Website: walmart
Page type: address-validator
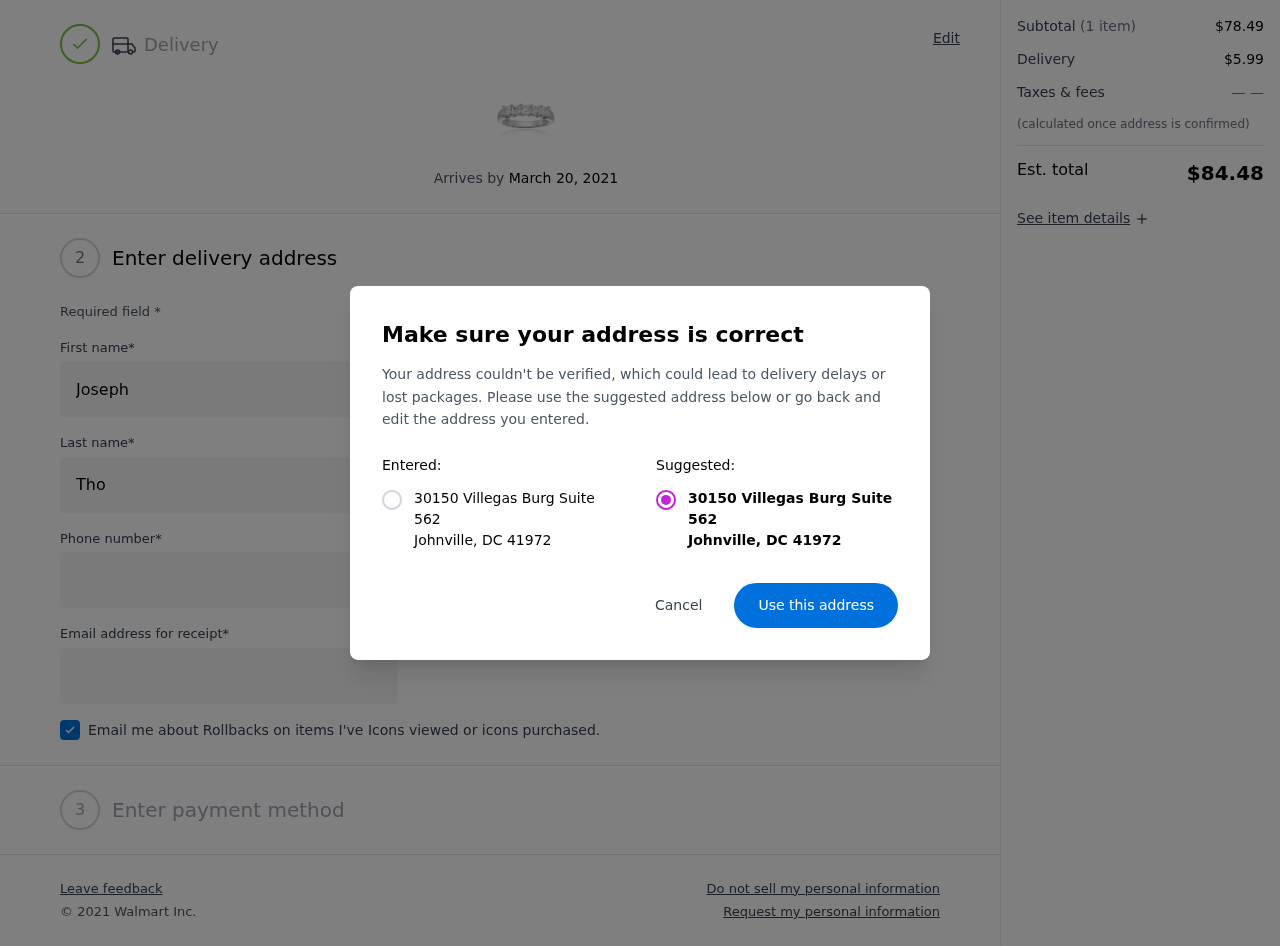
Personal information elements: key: PII_CITY
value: Johnville
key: PII_POSTCODE
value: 41972
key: PII_STATE_ABBR
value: DC
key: PII_STREET
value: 30150 Villegas Burg Suite 562
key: PII_FIRSTNAME
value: Joseph
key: PII_LASTNAME
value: Thompson
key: PII_PHONE
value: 8042857079
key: PII_EMAIL
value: joseph.thompson@hotmail.com
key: PII_GIFT_FIRSTNAME
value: John
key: PII_STATE
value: DC
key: PII_POSTCODE_FULL
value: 41972
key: PII_POSTCODE_NUMERIC
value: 41972
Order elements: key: ORDER_DELIVERY_DATE
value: March 20, 2021
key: ORDER_SUBTOTAL
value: $78.49
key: ORDER_SHIPPING_COST
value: $5.99
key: ORDER_TOTAL
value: $84.48